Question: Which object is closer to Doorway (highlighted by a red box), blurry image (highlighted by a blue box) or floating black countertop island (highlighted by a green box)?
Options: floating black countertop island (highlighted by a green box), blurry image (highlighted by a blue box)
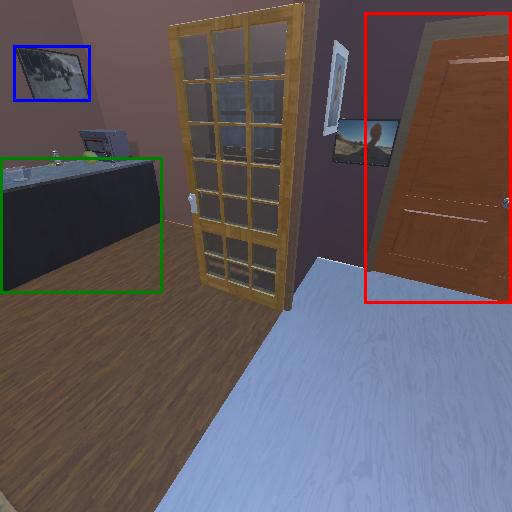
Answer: floating black countertop island (highlighted by a green box)